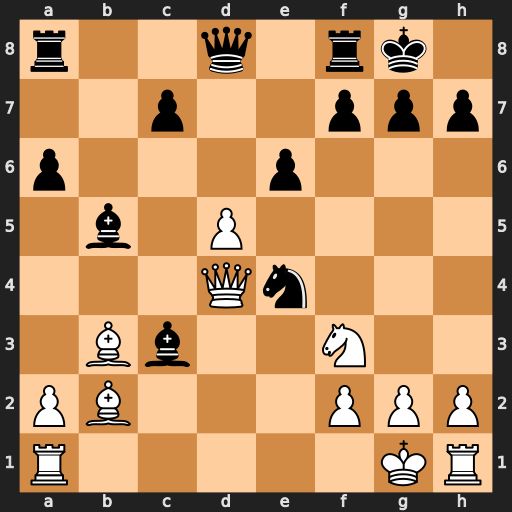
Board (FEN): r2q1rk1/2p2ppp/p3p3/1b1P4/3Qn3/1Bb2N2/PB3PPP/R5KR
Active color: w
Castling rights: -
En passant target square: -
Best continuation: Bxc3 Nxc3 Qxc3